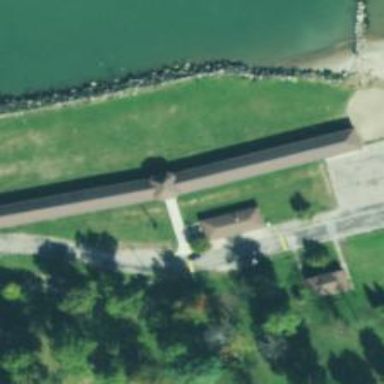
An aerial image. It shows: Building serving as picnic shelter.